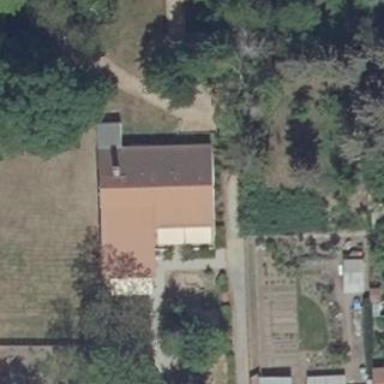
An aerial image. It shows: Kindergarten building.